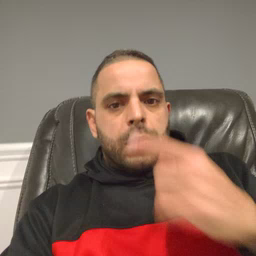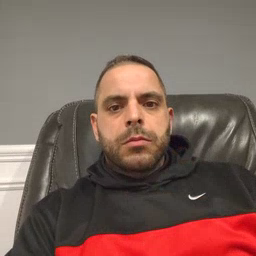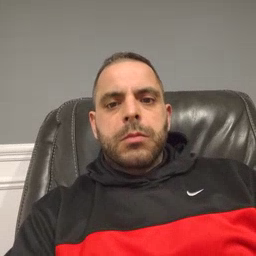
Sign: fine